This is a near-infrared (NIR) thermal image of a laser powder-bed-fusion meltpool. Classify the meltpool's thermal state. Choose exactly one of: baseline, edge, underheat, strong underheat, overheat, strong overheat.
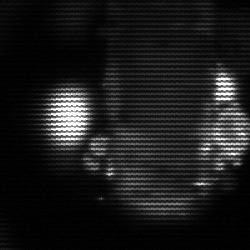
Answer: strong underheat